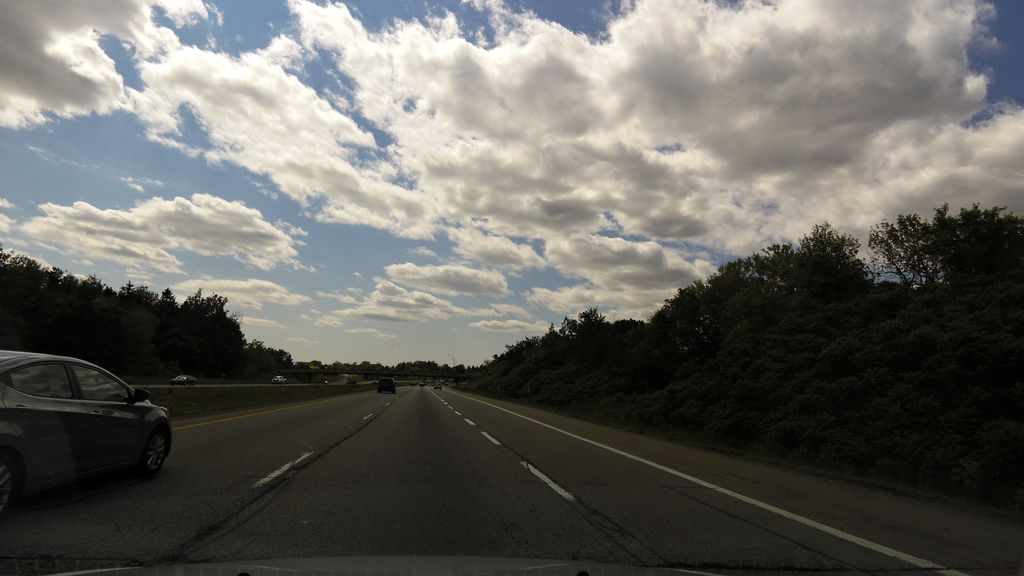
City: hamilton